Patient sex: F
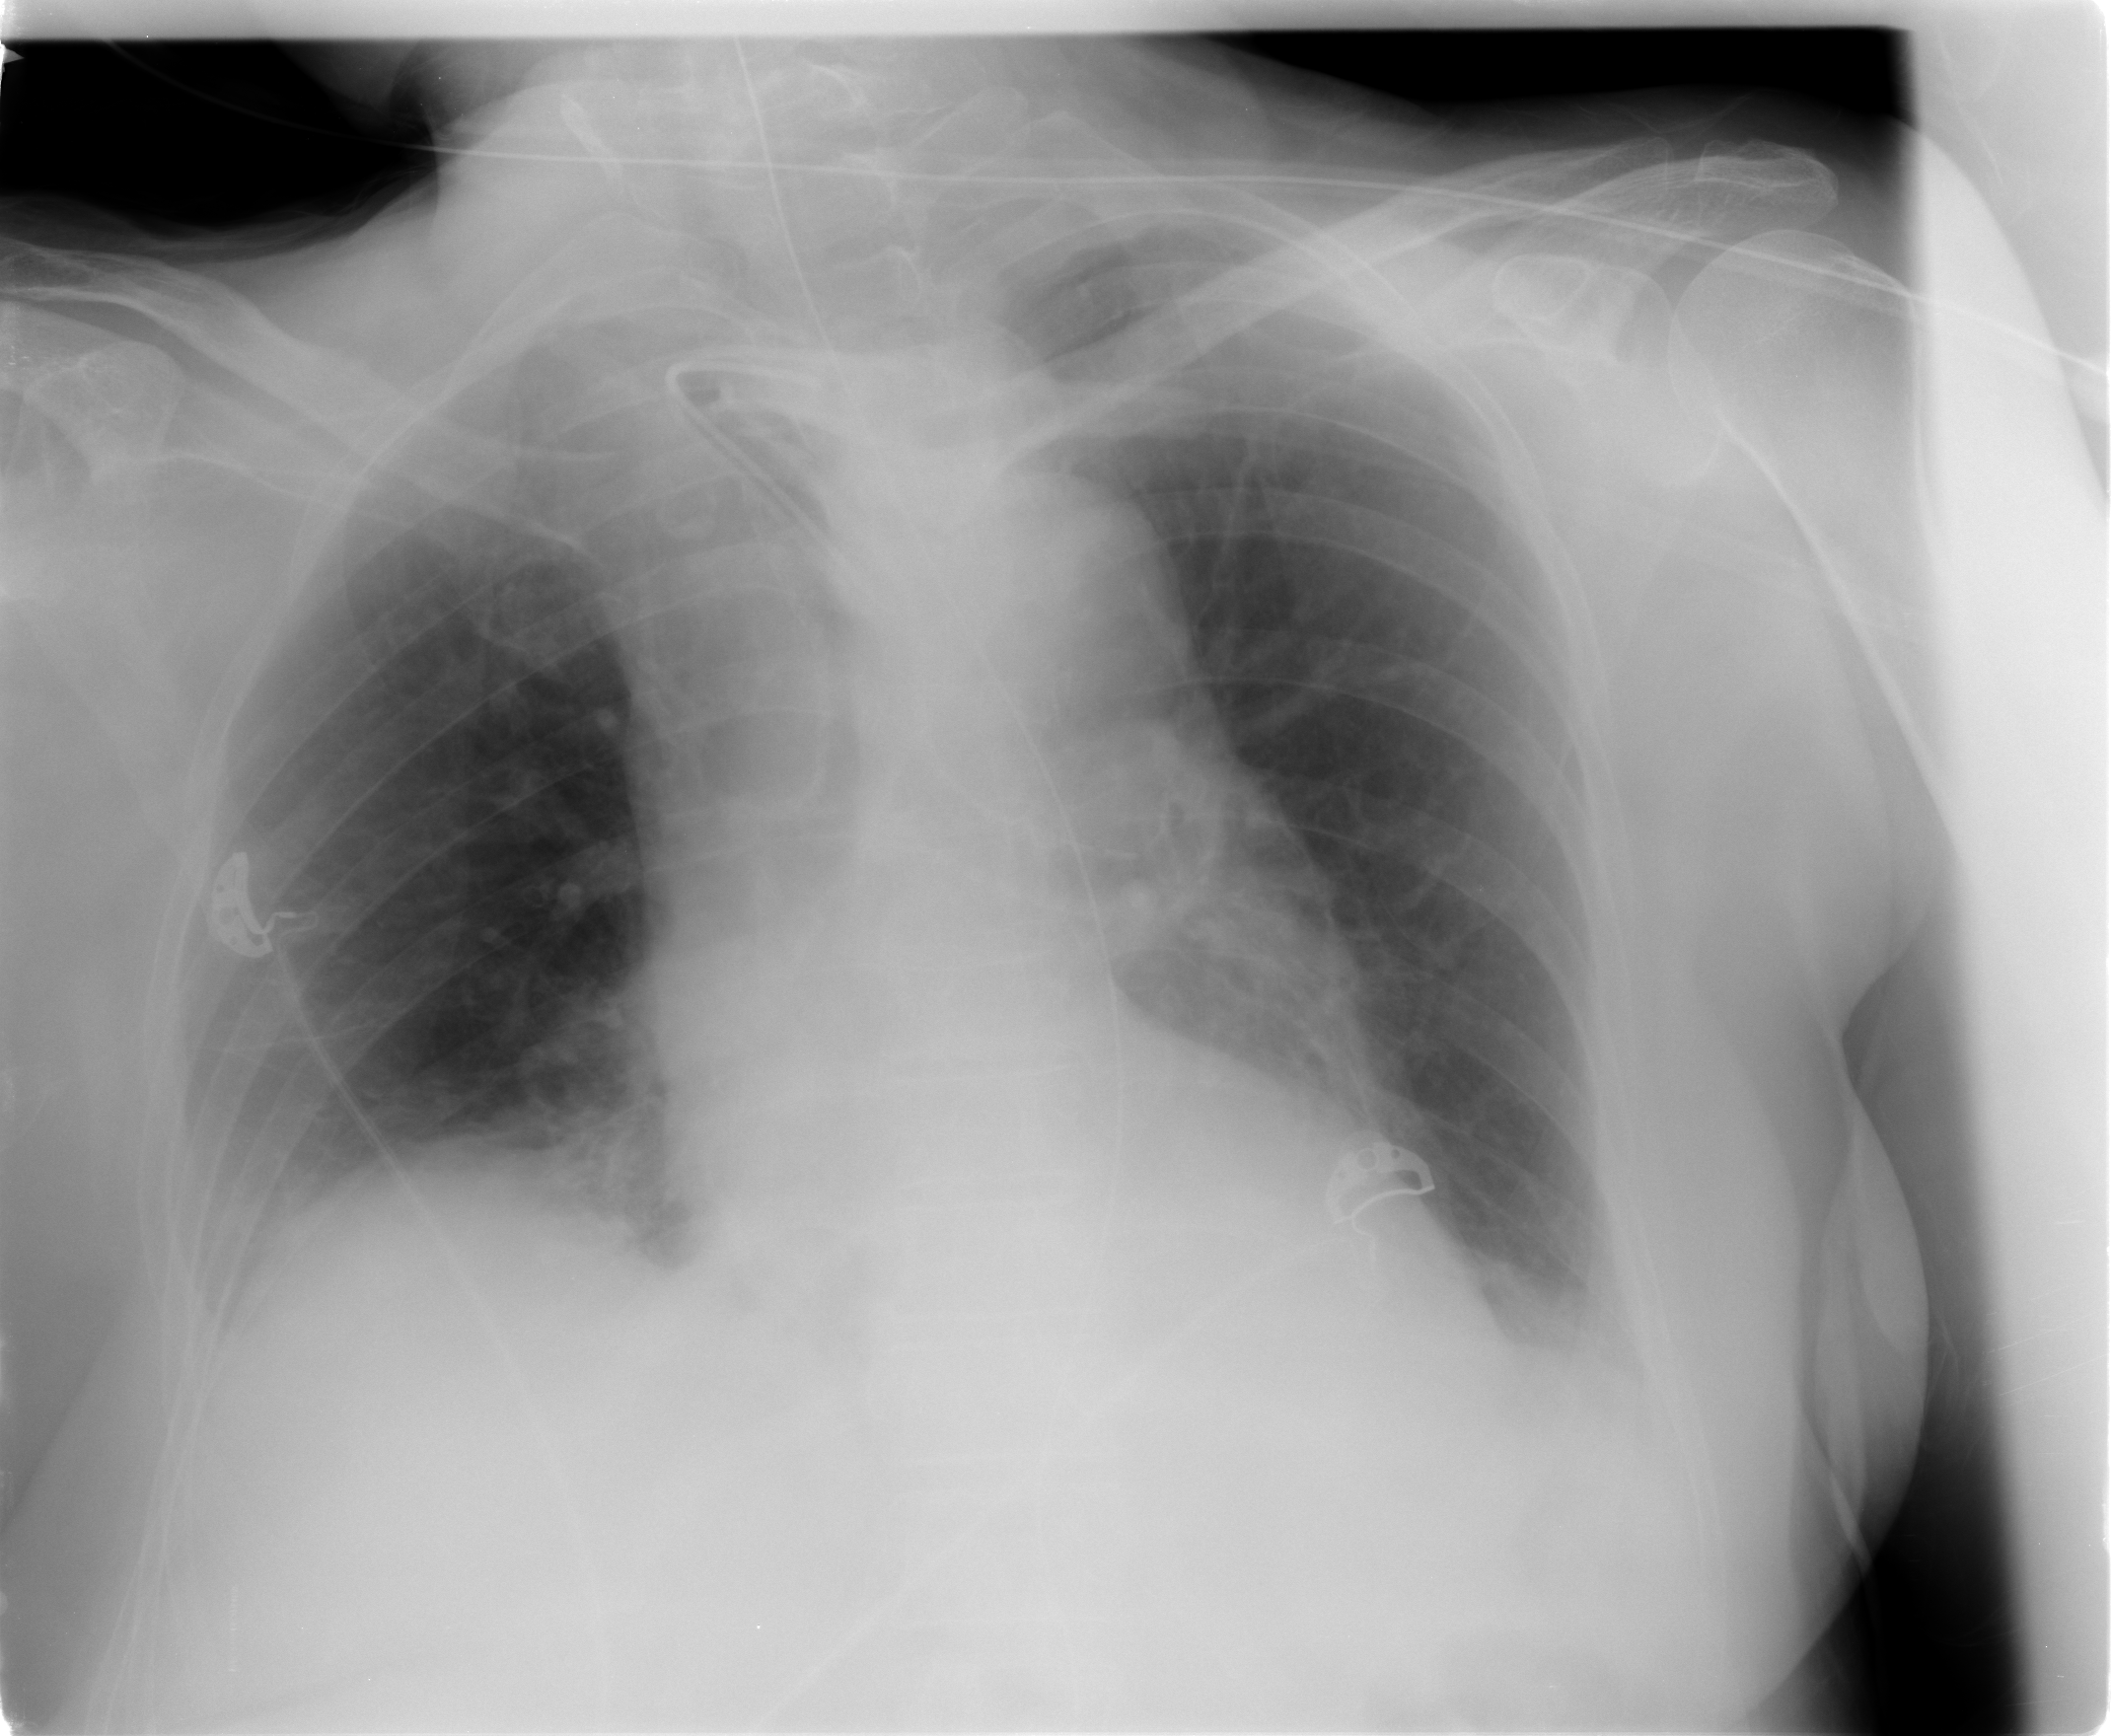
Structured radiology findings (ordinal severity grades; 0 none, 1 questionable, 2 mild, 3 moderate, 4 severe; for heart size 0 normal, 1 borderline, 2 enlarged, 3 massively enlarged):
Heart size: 0
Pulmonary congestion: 0
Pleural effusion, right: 2
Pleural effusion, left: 2
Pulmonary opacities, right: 0
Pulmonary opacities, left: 0
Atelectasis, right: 2
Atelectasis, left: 2